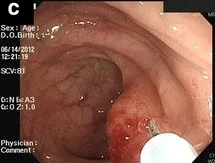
We removed the second lesion (shown in b) by endoscopic mucosal resection.
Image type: endoscopy (gi_endoscopy)